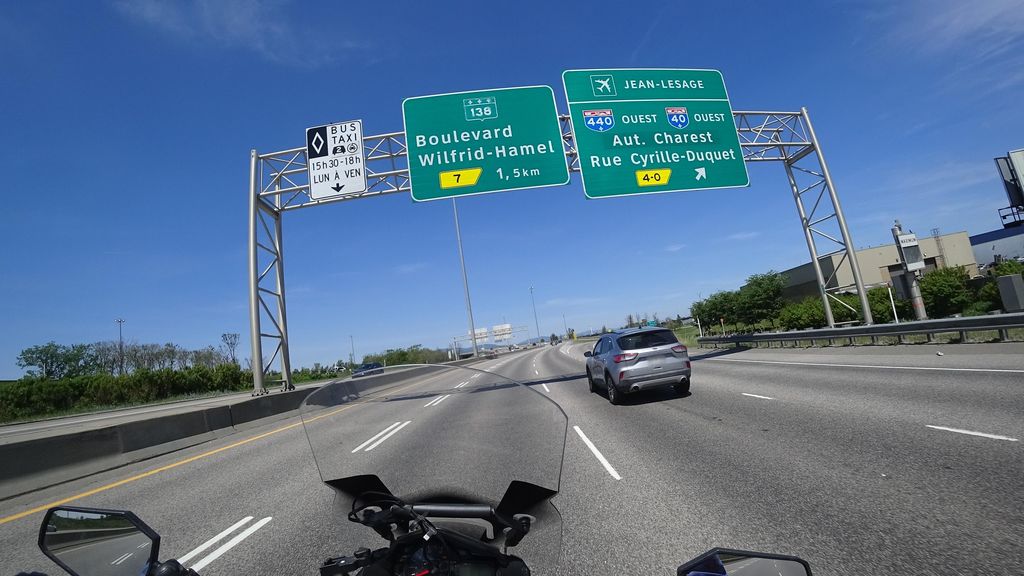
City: quebec_city